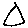
Label: triangle